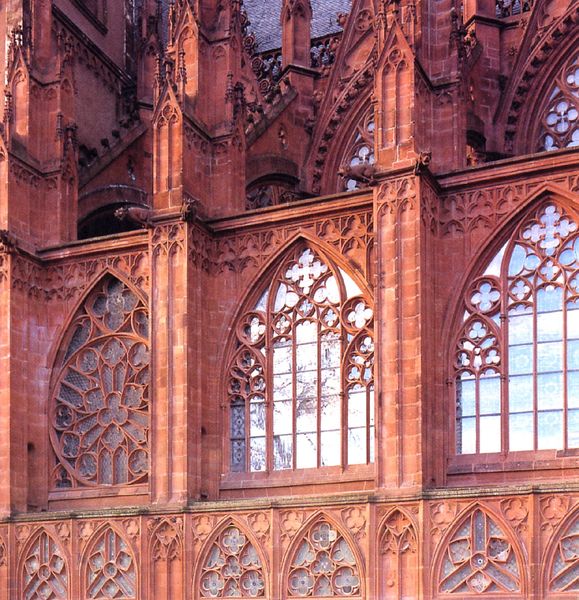
Titel: Südseite der Katharinenkirche in Oppenheim
Standort: Oppenheim, Katharinenkirche (EU - D - RP)
Schlagwörter: fenster, glas, dach, kirche, gotik, fassade, giebel, mauer, ziegel, backstein, deutsch, türmchen, gotisch, obergaden, rosette, spitzbogen, wasserspeier, masswerk, fensterrose, vierpass, dreipass, spätgotisch, filiale, filialen